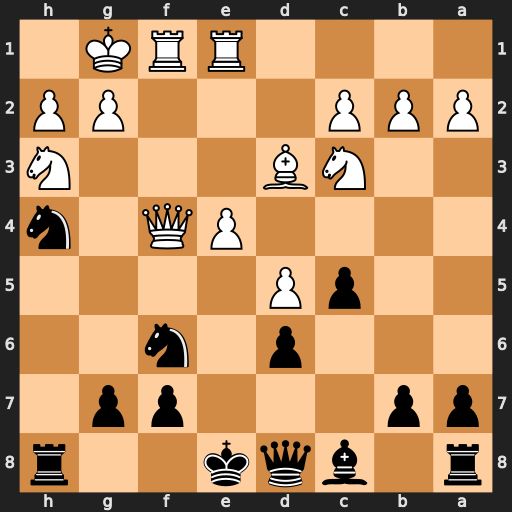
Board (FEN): r1bqk2r/pp3pp1/3p1n2/2pP4/4PQ1n/2NB3N/PPP3PP/4RRK1
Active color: b
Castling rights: kq
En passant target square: -
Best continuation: Nxg2 Kxg2 Bxh3+